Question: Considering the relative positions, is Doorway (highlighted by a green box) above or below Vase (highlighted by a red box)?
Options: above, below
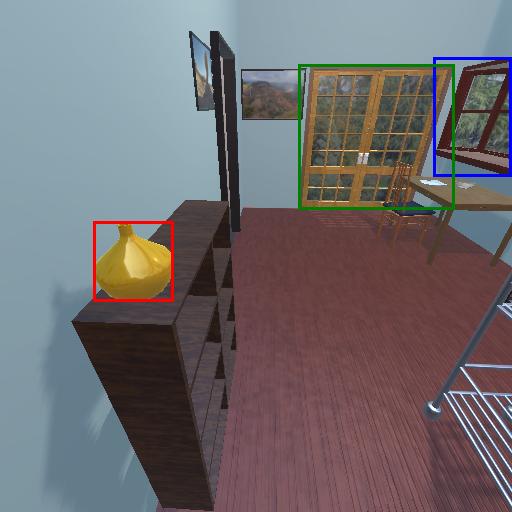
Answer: above